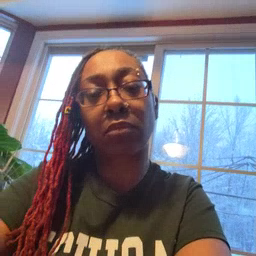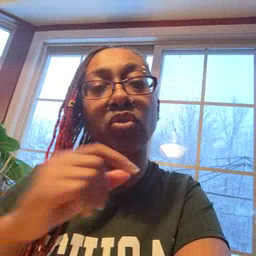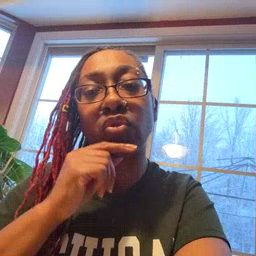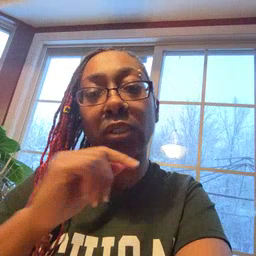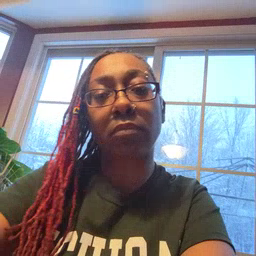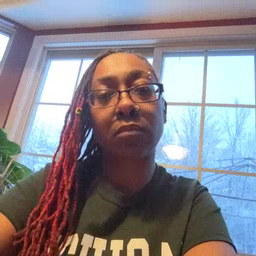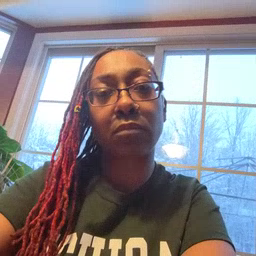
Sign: chin